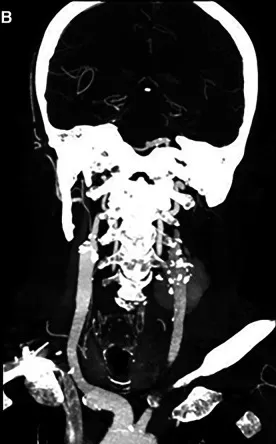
(A,B) CT scan in LL and AP projection showing a 48-mm x 38-mm pseudoaneurysm of the left carotid bifurcation without any cerebral embolic signs. LL, laterolateral; AP, anteroposterior.
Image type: radiology (ct)